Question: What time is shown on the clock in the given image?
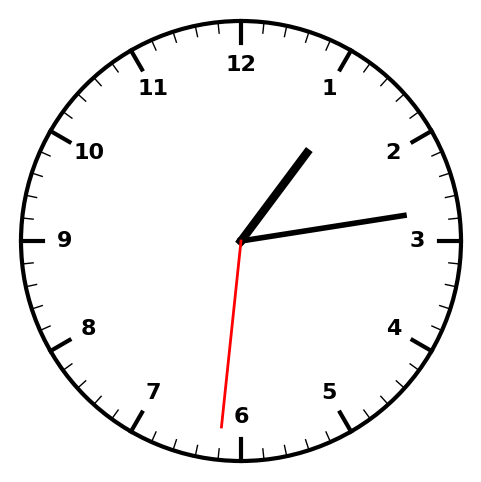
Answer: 01:13:31